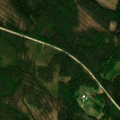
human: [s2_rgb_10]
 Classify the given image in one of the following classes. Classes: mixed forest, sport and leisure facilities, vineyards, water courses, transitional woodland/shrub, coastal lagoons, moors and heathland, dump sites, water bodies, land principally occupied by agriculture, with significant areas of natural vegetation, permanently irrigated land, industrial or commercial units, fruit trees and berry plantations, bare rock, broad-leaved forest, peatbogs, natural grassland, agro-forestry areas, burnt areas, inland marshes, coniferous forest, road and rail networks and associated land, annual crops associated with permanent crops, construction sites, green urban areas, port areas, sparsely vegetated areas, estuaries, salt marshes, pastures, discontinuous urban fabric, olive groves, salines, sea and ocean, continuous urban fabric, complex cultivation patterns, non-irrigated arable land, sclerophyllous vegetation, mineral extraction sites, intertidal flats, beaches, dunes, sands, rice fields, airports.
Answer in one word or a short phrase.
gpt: coniferous forest, mixed forest